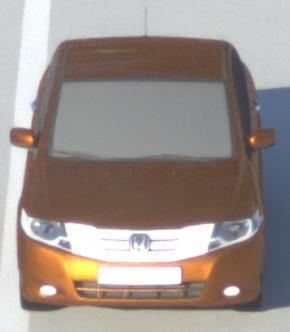
Make: Honda
Model: City
Detailed model: Gen. 6
Model produced from: 2008
Model produced until: 2013
Doors: 4
Color: orange
Road condition: dry road
Daytime: sunrise or sunset
Contrast: medium contrast